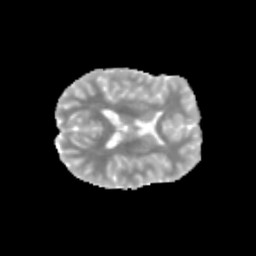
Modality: MD
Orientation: axial
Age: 12
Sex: female
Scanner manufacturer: siemens
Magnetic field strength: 3 T
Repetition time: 3.8 s
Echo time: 0.07 s